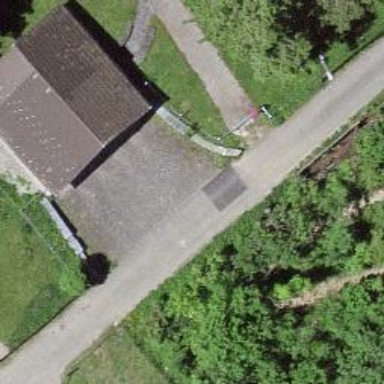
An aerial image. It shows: Garage building.